Aerial crown-view tile of a tropical tree (Barro Colorado Island, Panama), acquired 20240918:
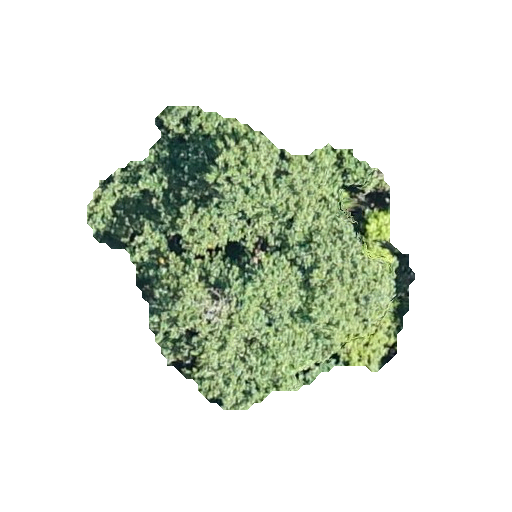
Species: Hieronyma alchorneoides
GBIF accepted scientific name: Hieronyma alchorneoides
Crown area: 101.315 m²